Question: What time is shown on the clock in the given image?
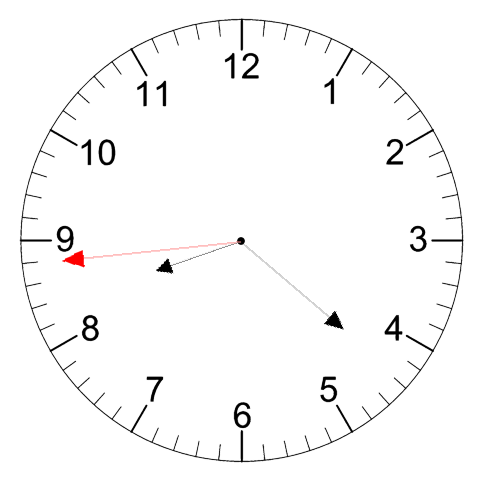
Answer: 08:21:44